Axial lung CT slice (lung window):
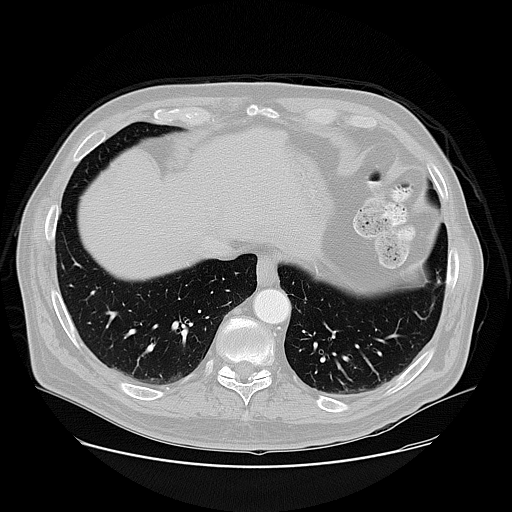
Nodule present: no